Field crop: tomato
Growth stage: 1
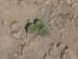
Species: solanum